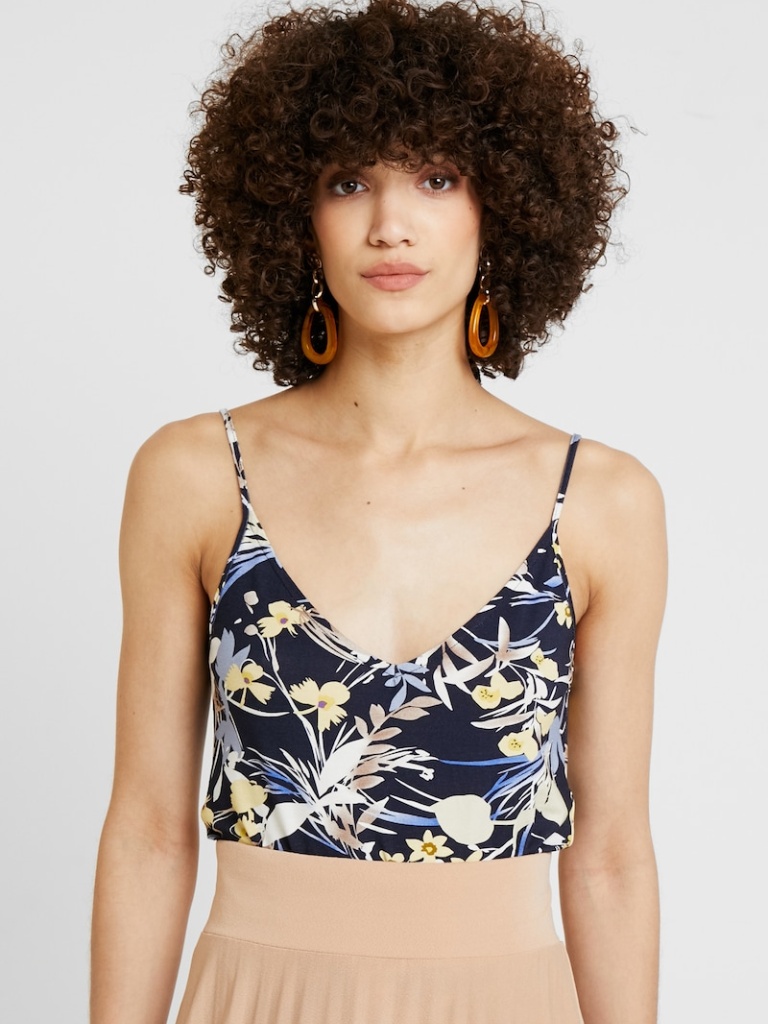
cotton tight sleeveless hip length Fully Tucked in v-neck camisole